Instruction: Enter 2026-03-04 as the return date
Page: home
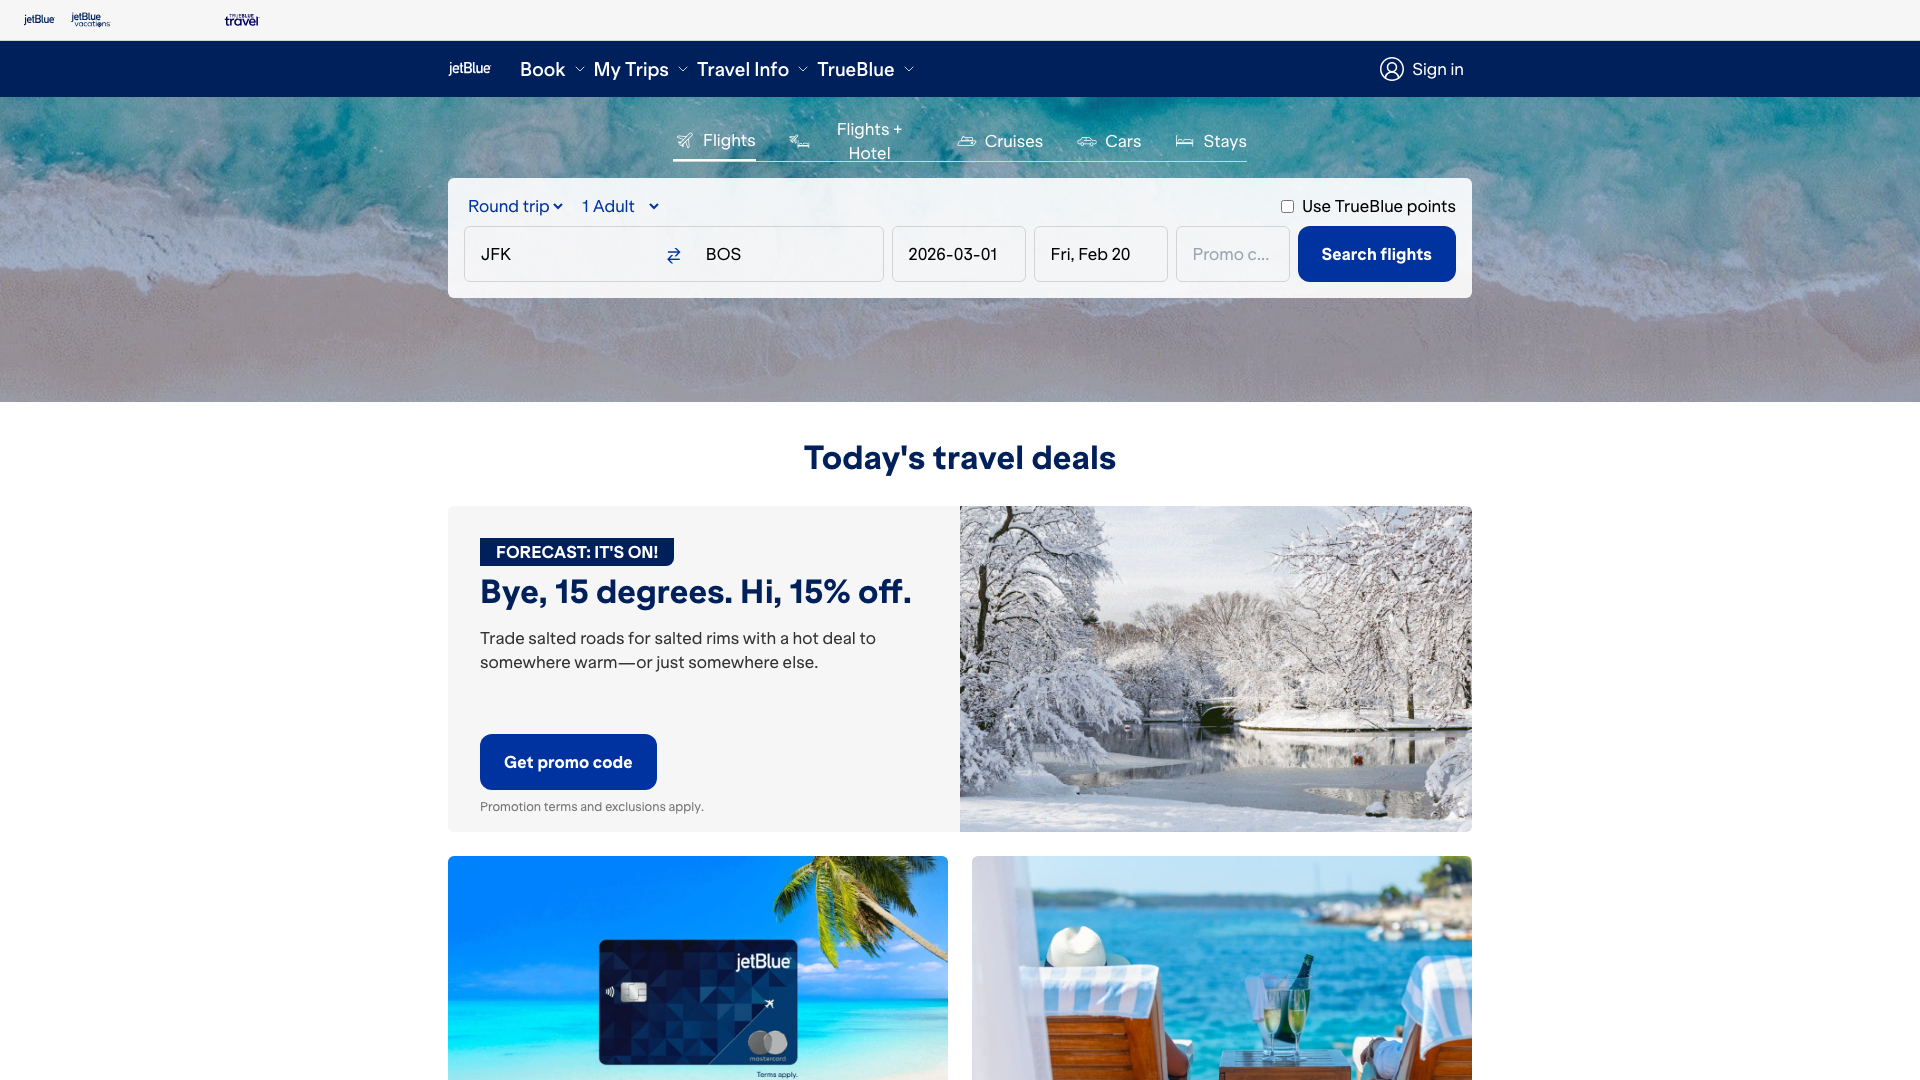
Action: type